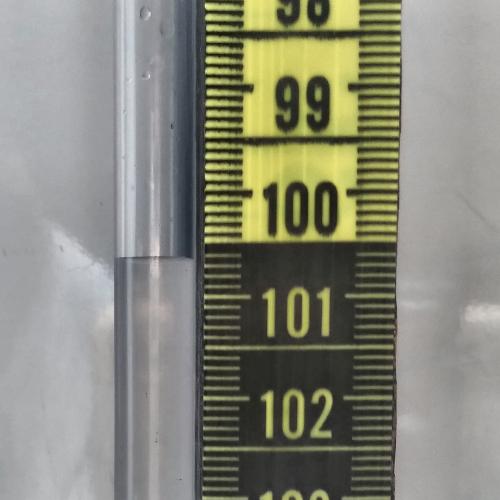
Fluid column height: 100.6 cm